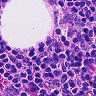
Metastatic tissue present: no